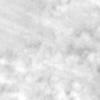
Label: no_change